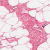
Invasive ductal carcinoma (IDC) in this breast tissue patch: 0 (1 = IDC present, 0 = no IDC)